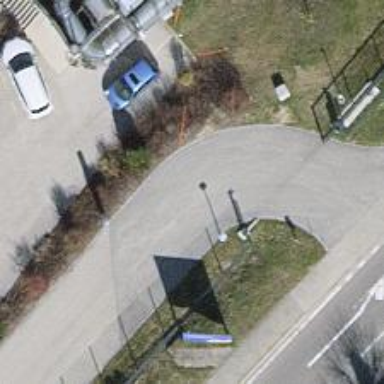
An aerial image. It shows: Metal fence.